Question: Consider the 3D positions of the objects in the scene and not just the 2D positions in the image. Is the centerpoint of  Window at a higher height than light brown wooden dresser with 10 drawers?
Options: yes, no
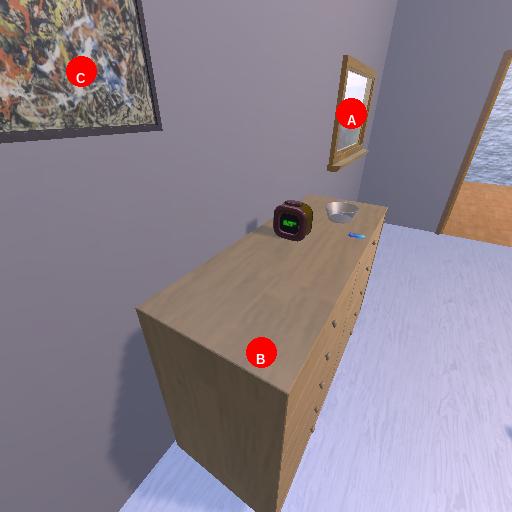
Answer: yes